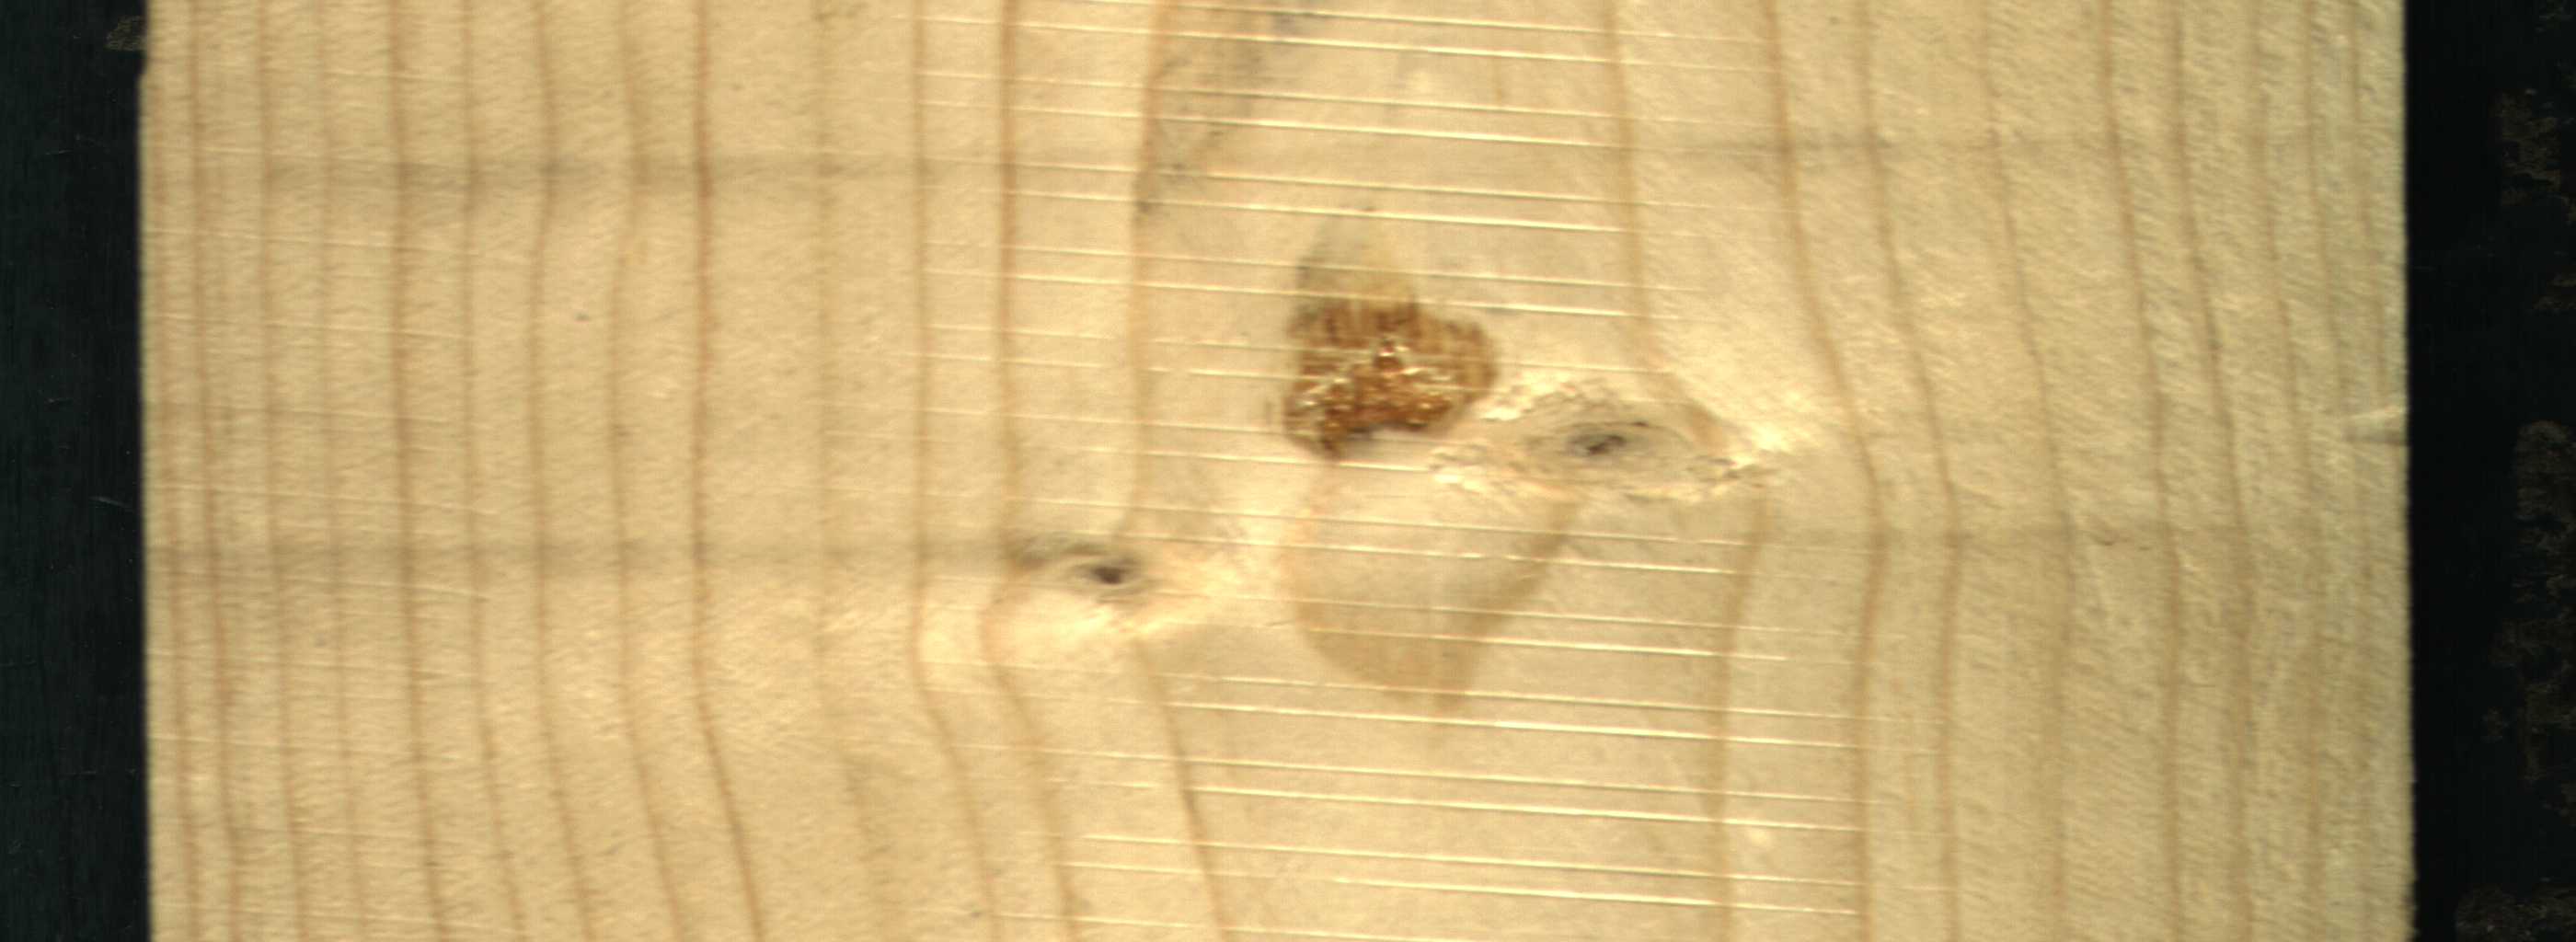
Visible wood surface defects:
resin
Live_Knot
Live_Knot